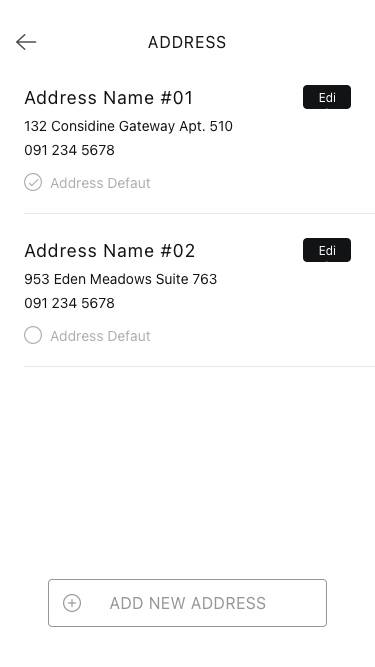
Text in this UI design:
Address Name #01
Edit
132 Considine Gateway Apt. 510
091 234 5678
Address Defaut
Address Name #02
Edit
953 Eden Meadows Suite 763
091 234 5678
Address Defaut
Address
Add new Address